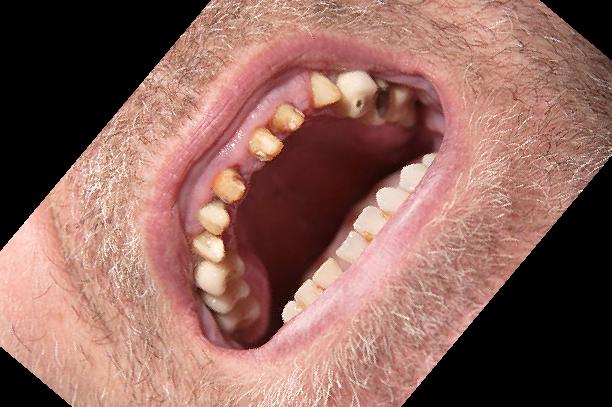
Condition: Gingivitis